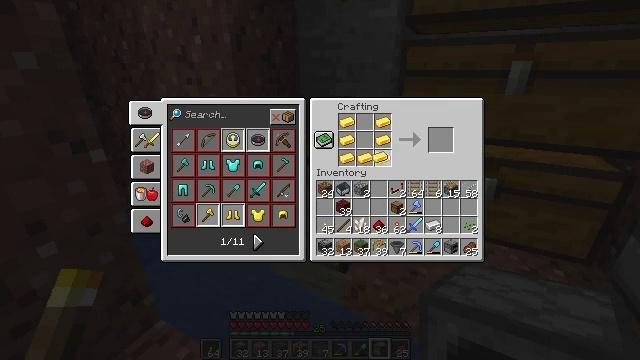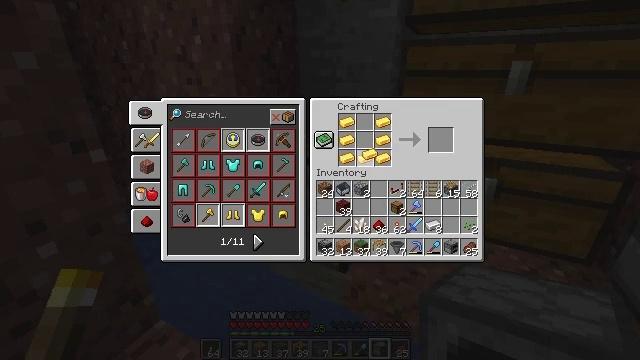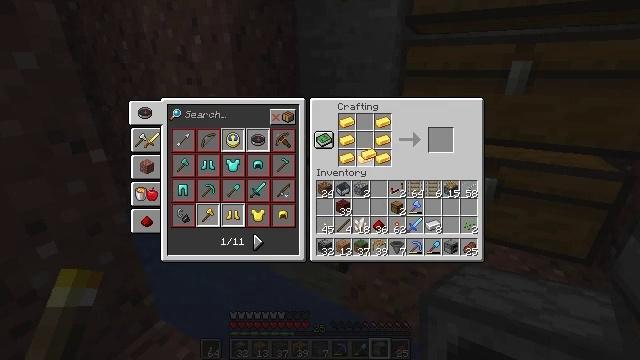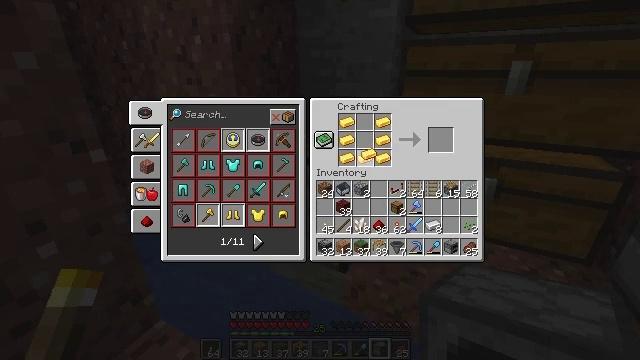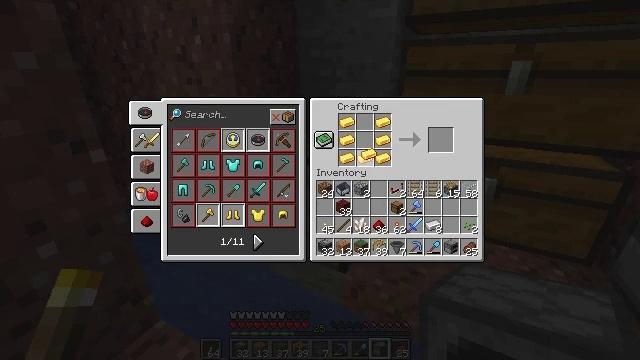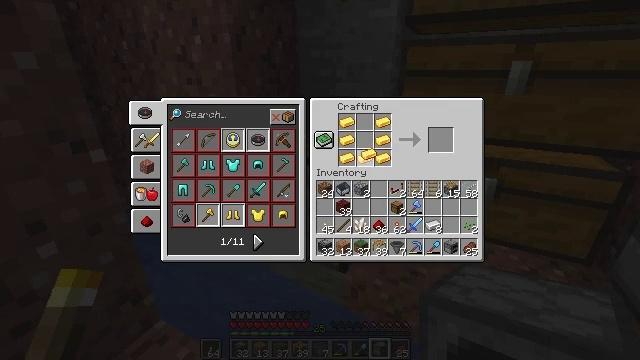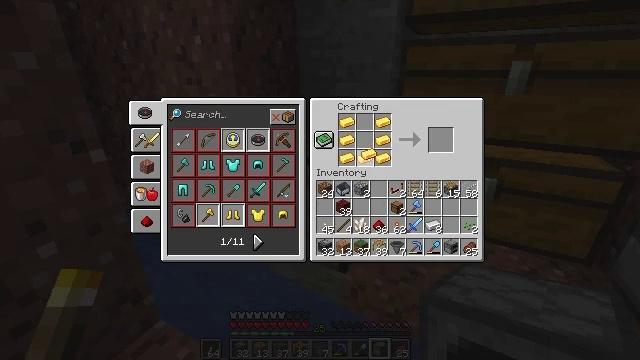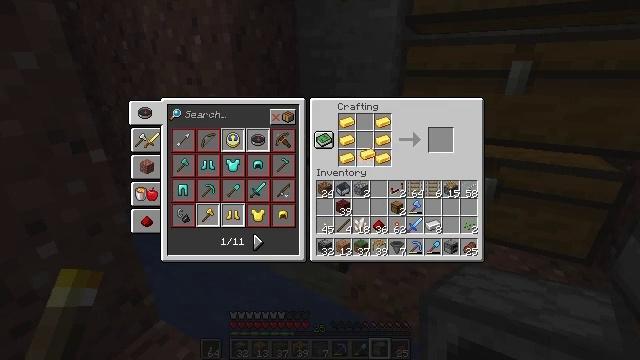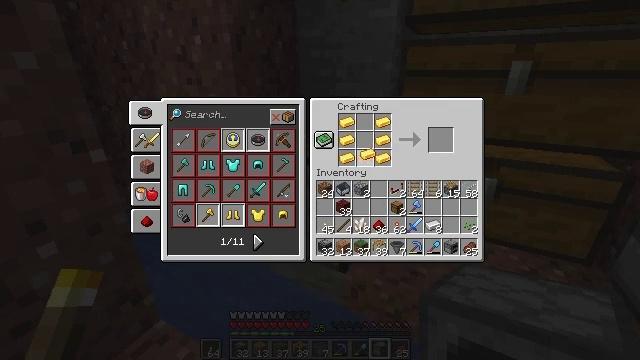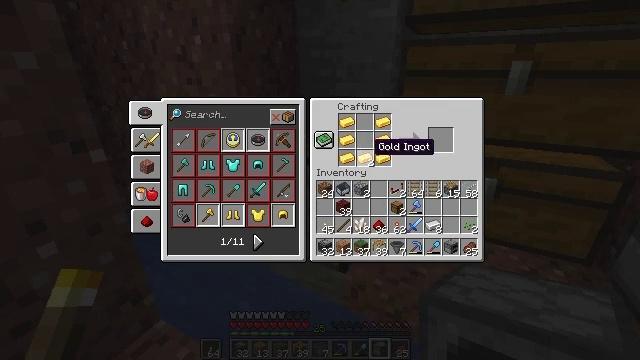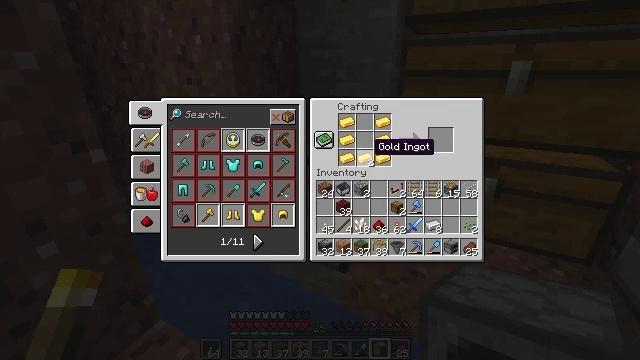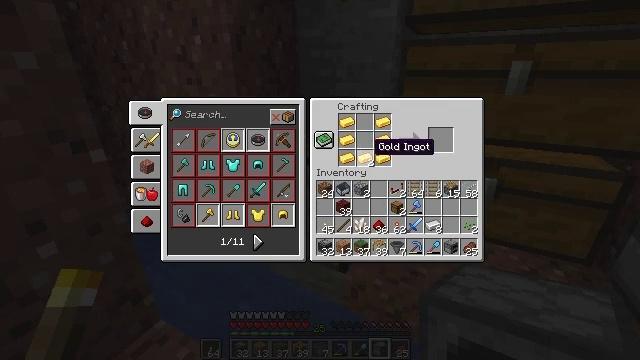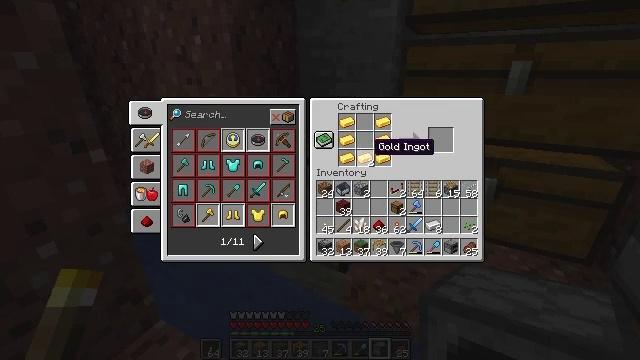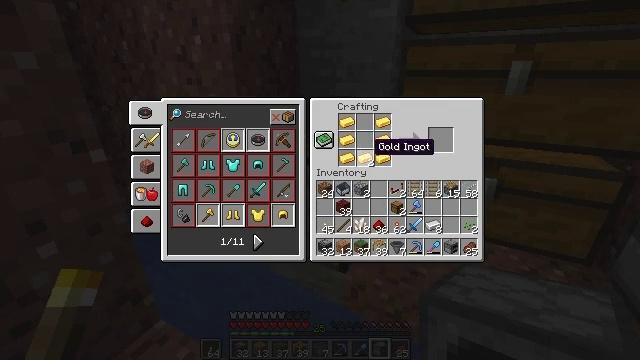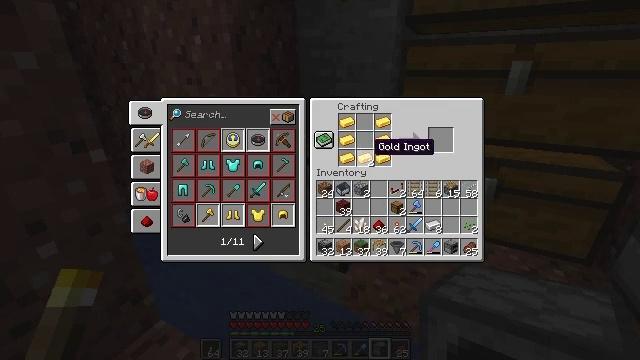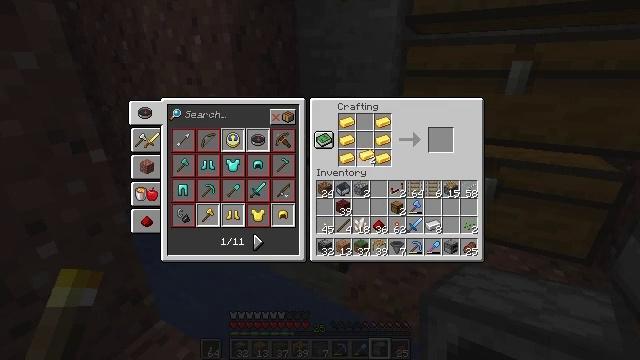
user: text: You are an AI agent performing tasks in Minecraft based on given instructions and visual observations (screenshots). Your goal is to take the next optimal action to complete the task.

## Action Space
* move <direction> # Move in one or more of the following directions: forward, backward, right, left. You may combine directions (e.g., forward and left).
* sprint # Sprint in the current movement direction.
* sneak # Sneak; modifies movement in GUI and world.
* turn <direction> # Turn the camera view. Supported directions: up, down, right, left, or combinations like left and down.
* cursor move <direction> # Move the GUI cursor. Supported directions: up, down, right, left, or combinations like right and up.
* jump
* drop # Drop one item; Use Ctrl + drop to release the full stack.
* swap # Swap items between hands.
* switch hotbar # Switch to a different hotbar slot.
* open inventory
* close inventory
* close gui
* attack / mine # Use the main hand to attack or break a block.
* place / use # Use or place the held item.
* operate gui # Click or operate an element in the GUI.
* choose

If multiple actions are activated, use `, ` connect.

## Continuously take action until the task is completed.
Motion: motion action
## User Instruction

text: Combine gold, sticks, and redstone in the crafting table to make a powered rail.
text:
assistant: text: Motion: cursor move left
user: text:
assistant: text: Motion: no_op
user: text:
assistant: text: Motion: no_op
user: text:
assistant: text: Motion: no_op
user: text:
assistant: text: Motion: no_op
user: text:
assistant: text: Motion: operate gui
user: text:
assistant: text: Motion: operate gui
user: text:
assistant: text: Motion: operate gui
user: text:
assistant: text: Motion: no_op
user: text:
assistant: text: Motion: no_op
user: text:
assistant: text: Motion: no_op
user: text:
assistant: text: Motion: no_op
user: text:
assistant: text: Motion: no_op
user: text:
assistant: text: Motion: no_op
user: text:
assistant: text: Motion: operate gui
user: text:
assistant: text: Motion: operate gui
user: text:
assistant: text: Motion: operate gui
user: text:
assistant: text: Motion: operate gui
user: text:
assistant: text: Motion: no_op
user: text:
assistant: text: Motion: cursor move right and down
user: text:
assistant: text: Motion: cursor move right and down
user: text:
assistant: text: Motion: cursor move right and down
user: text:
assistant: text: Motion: no_op
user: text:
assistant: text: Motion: no_op
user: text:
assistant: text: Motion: no_op
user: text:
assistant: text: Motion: no_op
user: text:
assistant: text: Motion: no_op
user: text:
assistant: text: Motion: no_op
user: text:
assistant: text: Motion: no_op
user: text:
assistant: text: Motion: no_op